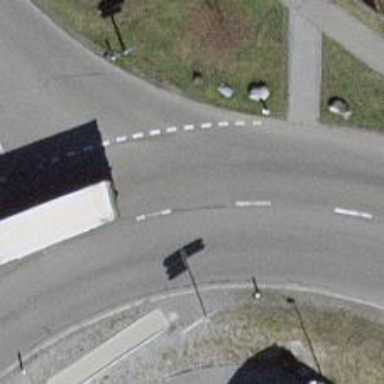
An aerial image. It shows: Secondary road with asphalt surface.